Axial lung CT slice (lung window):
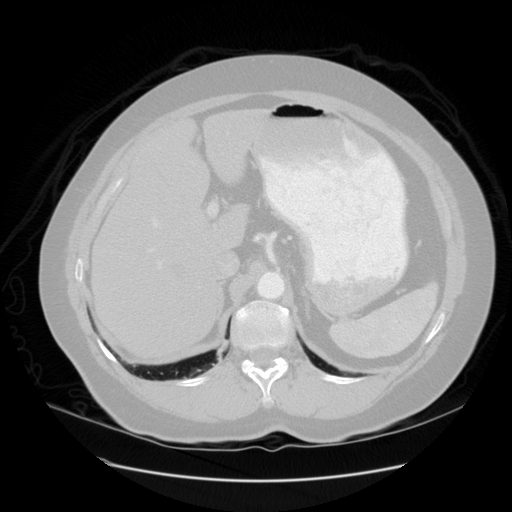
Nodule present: no